Question: I have this code to call the webservice to retrieve the coordinates given the address:
'''
NSLog(@"
data:%@", [[NSString alloc] initWithData:data encoding:NSUTF8StringEncoding]);
NSError* error;
NSDictionary* json = [NSJSONSerialization
JSONObjectWithData:data
options:kNilOptions
error:&error];
if (error != nil) {
NSLog(@"
error:%@", error);
}
'''
When I make 2 or 3 call, some of them I get the error != nil because the string is not full.
For example, if I've called "Ads" (<URL> for the 3rd time or random time, I get this string:
'''
{
"results" : [
{
"address_components" : [
{
"long_name" : "Addison Airport",
"short_name" : "Addison Airport",
"types" : [ "establishment" ]
},
{
"long_name" : "220",
"short_name" : "220",
"types" : [ "subpremise" ]
},
{
"long_name" : "16051",
"short_name" : "16051",
"types" : [ "street_number" ]
},
{
"long_name" : "Addison Road",
"short_name" : "Addison Rd",
"types" : [ "route" ]
},
{
"long_name" : "Addison",
"short_name" : "Addison",
"types" : [ "locality", "political" ]
},
{
"long_name" : "Dallas County",
"short_name" : "Dallas County",
'''

so my parser doesn't work.
I repeat, this is on random times, I have to execute the code several times to reproduce it.
What am I doing wrong?
Thank you in advance.
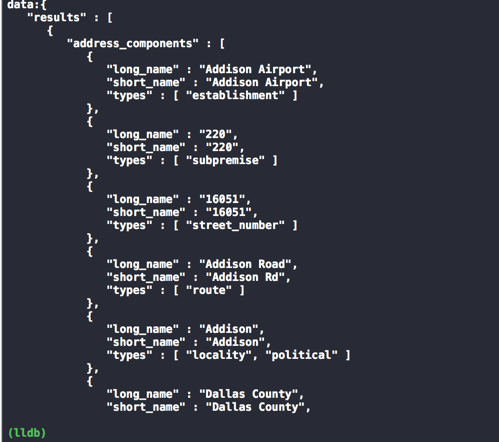
Answer: I think you forgot to collect all data-snippets of the whole response and past them together in one NSData object. This is just a part of the complete response. Maybe this <URL> can help you.